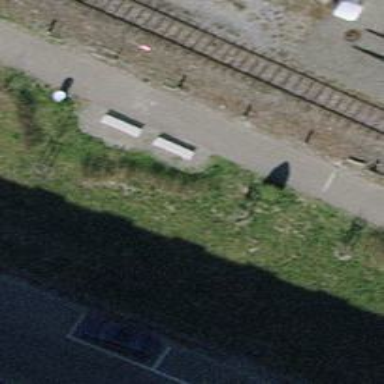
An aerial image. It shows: Bench.